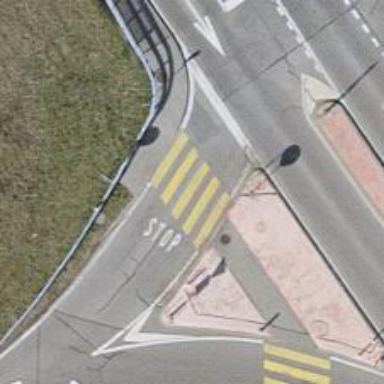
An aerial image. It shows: Uncontrolled zebra crossing with notable zebra markings.